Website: apple
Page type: account-selection
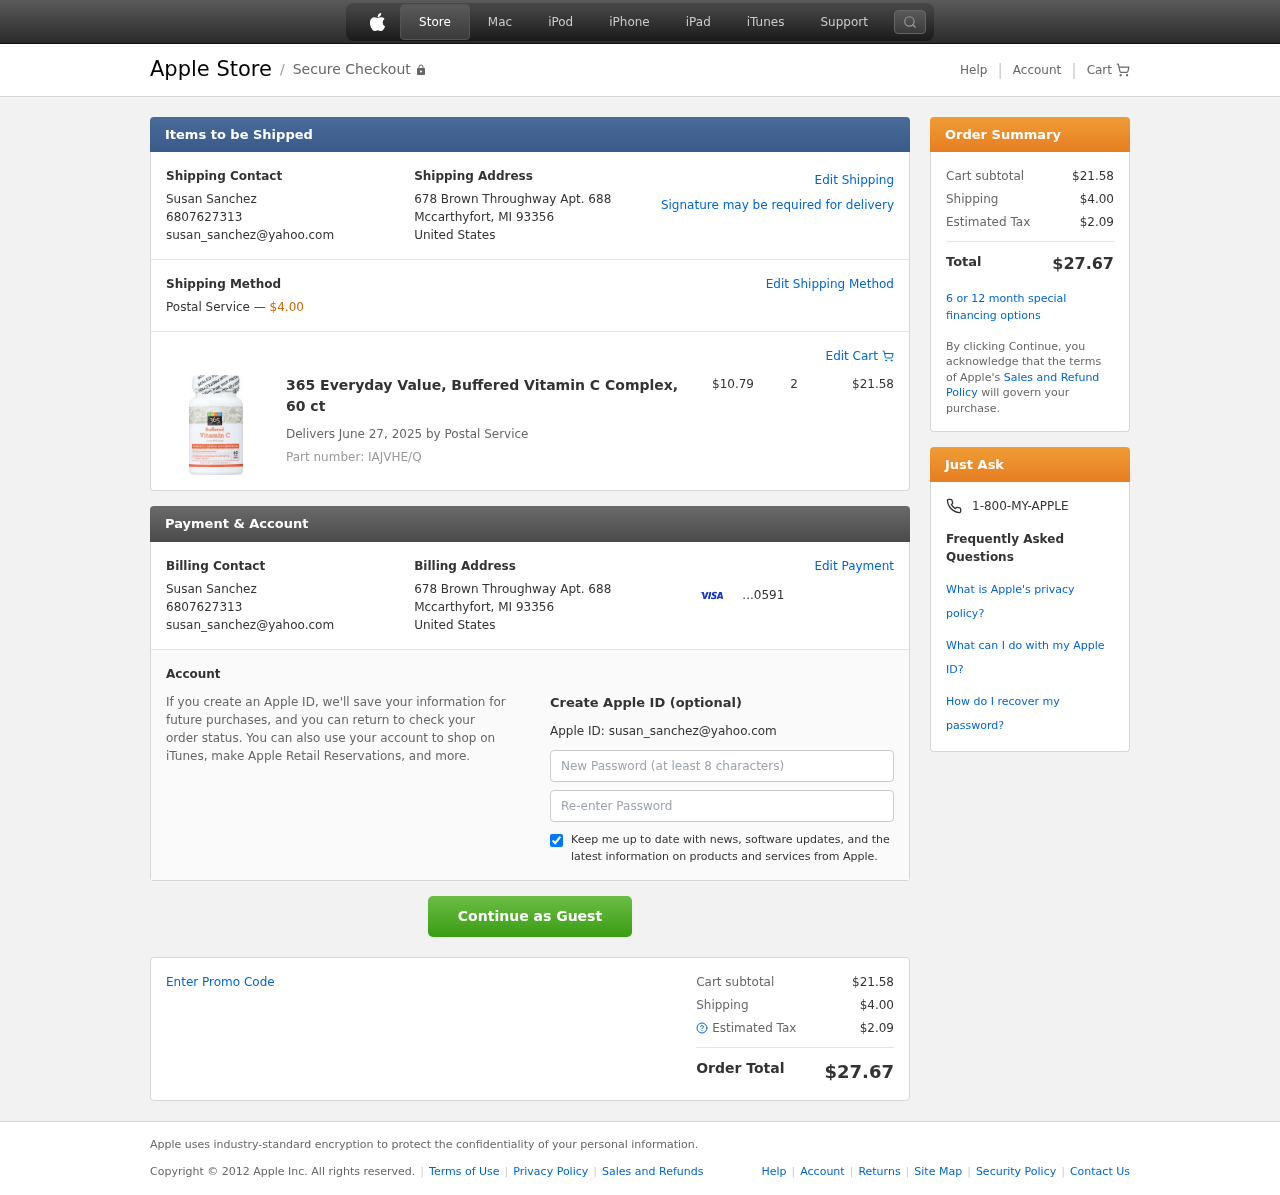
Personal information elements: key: PII_CARD_LAST4
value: ...0591
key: PII_CITY_STATE_ZIP
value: Mccarthyfort, MI 93356
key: PII_COUNTRY
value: United States
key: PII_EMAIL
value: susan_sanchez@yahoo.com
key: PII_FULLNAME
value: Susan Sanchez
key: PII_PHONE
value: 6807627313
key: PII_STREET
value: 678 Brown Throughway Apt. 688
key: PII_FIRSTNAME
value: Susan
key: PII_LASTNAME
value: Sanchez
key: PII_FULLNAME2
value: Susan Sanchez
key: PII_FULLNAME3
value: Susan Sanchez
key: PII_FIRSTNAME2
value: Susan
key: PII_FIRSTNAME3
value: Susan
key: PII_LASTNAME2
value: Sanchez
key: PII_LASTNAME3
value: Sanchez
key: PII_FIRSTNAME_DERIVED
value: Susan
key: PII_LASTNAME_DERIVED
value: Sanchez
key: PII_FULLNAME_DERIVED
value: Susan Sanchez
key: PII_NAME_FULL_DERIVED
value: Susan Sanchez
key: PII_PHONE_LINE
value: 7313
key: PII_PHONE_SUFFIX
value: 7313
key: PII_PHONE2
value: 6807627313
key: PII_PHONE3
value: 6807627313
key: PII_PHONE_NUMERIC
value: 6807627313
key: PII_PHONE_LINE_NUMERIC
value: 7313
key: PII_PHONE_SUFFIX_NUMERIC
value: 7313
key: PII_PHONE2_NUMERIC
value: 6807627313
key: PII_PHONE3_NUMERIC
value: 6807627313
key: PII_PHONE_DIGITS
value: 6807627313
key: PII_PHONE_LAST4
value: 7313
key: PII_EMAIL2
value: susan_sanchez@yahoo.com
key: PII_EMAIL3
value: susan_sanchez@yahoo.com
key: PII_STREET2
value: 678 Brown Throughway Apt. 688
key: PII_CITY_STATE_ZIP2
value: Mccarthyfort, MI 93356
Product elements: key: PRODUCT1_NAME
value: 365 Everyday Value, Buffered Vitamin C Complex, 60 ct
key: PRODUCT1_PRICE
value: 10.79
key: PRODUCT1_QUANTITY
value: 2
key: PRODUCT_PART_NUMBER
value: Part number: IAJVHE/Q
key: PRODUCT_TOTAL
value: $21.58
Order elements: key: ORDER_SHIPPING_COST
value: $4.00
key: ORDER_DELIVERY_DATE
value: Delivers June 27, 2025 by Postal Service
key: ORDER_SUBTOTAL
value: $21.58
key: ORDER_TAX
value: $2.09
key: ORDER_TOTAL
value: $27.67